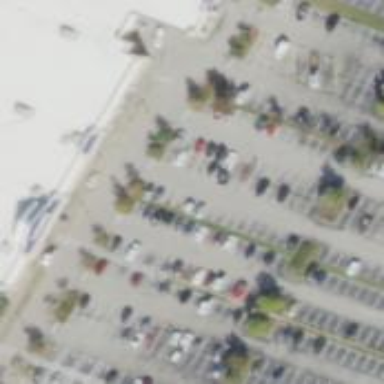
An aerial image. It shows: Parking space.